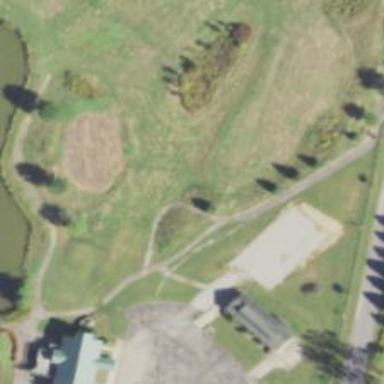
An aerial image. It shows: Pathway for golfing.